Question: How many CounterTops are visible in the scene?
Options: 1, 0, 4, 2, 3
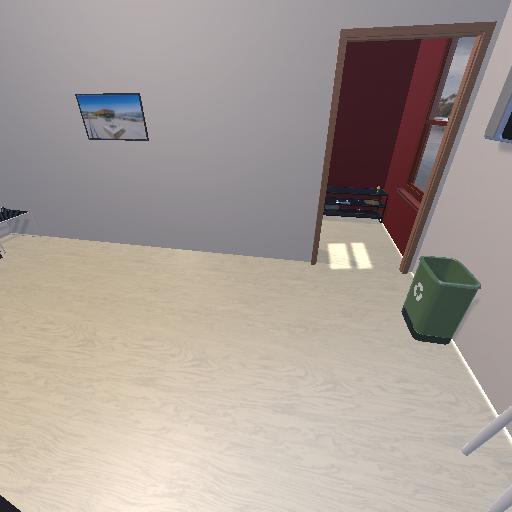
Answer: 1